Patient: sex F, age 69
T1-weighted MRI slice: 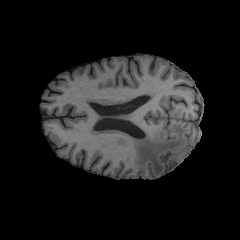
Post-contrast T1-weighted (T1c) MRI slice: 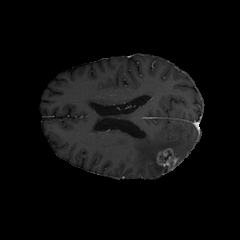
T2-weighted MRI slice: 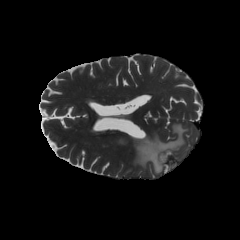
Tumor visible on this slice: yes
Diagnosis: Glioblastoma, IDH-wildtype
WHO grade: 4